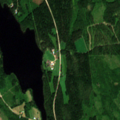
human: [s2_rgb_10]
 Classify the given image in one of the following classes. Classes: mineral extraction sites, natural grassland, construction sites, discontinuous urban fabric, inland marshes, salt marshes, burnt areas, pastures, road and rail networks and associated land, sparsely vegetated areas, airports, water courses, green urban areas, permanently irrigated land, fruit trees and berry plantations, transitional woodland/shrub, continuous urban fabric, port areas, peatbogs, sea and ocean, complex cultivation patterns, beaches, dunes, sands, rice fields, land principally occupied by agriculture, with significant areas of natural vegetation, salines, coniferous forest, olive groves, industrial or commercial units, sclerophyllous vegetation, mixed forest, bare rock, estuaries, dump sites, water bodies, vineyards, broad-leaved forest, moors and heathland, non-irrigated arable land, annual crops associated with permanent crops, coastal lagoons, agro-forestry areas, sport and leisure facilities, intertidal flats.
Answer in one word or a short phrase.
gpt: coniferous forest, mixed forest, transitional woodland/shrub, water bodies